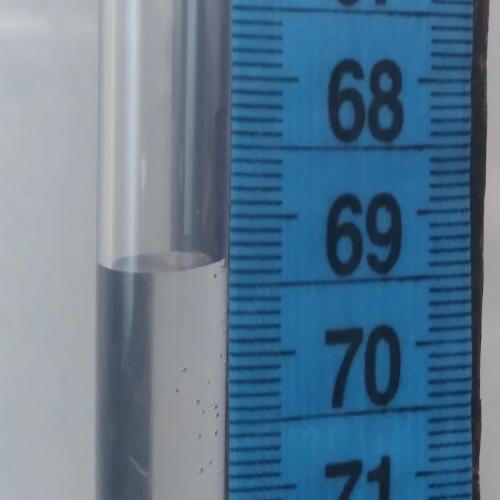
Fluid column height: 69.3 cm